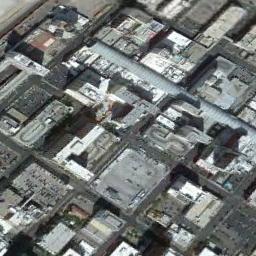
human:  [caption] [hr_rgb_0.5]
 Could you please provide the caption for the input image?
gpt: There are many dense tall buildings and several roads and many trees in a business district .

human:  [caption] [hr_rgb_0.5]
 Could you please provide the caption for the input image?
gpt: There is a parking lot next to the building .

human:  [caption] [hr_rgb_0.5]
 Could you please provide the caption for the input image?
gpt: The commercial area is consist of many buildings .

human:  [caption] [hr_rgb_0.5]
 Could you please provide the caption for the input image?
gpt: A dense commercial area has lots of buildings and some roads go through the commercial area .

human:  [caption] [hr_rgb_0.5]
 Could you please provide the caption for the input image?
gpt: There are some white buildings on a commercial area .